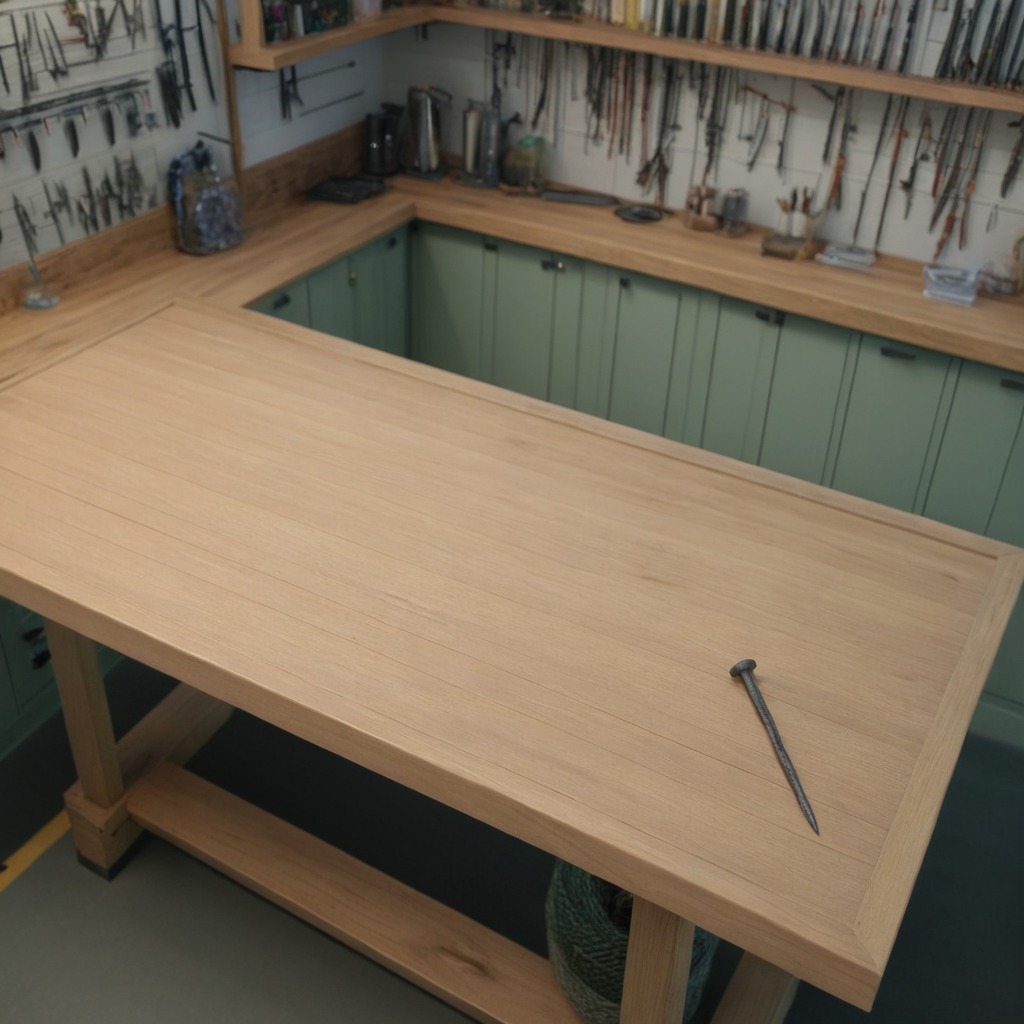
A nail is lying on a workbench inside a coastal fishing gear workshop.